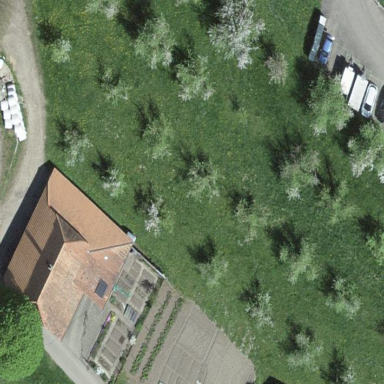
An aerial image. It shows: Orchard.